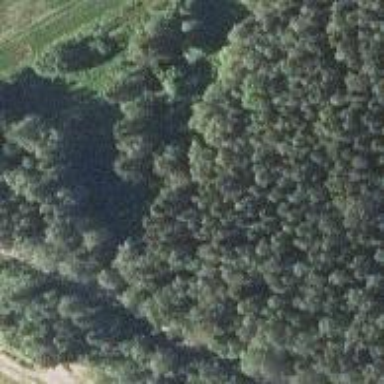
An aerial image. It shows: Forest dominated by needle-leaved trees.